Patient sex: F
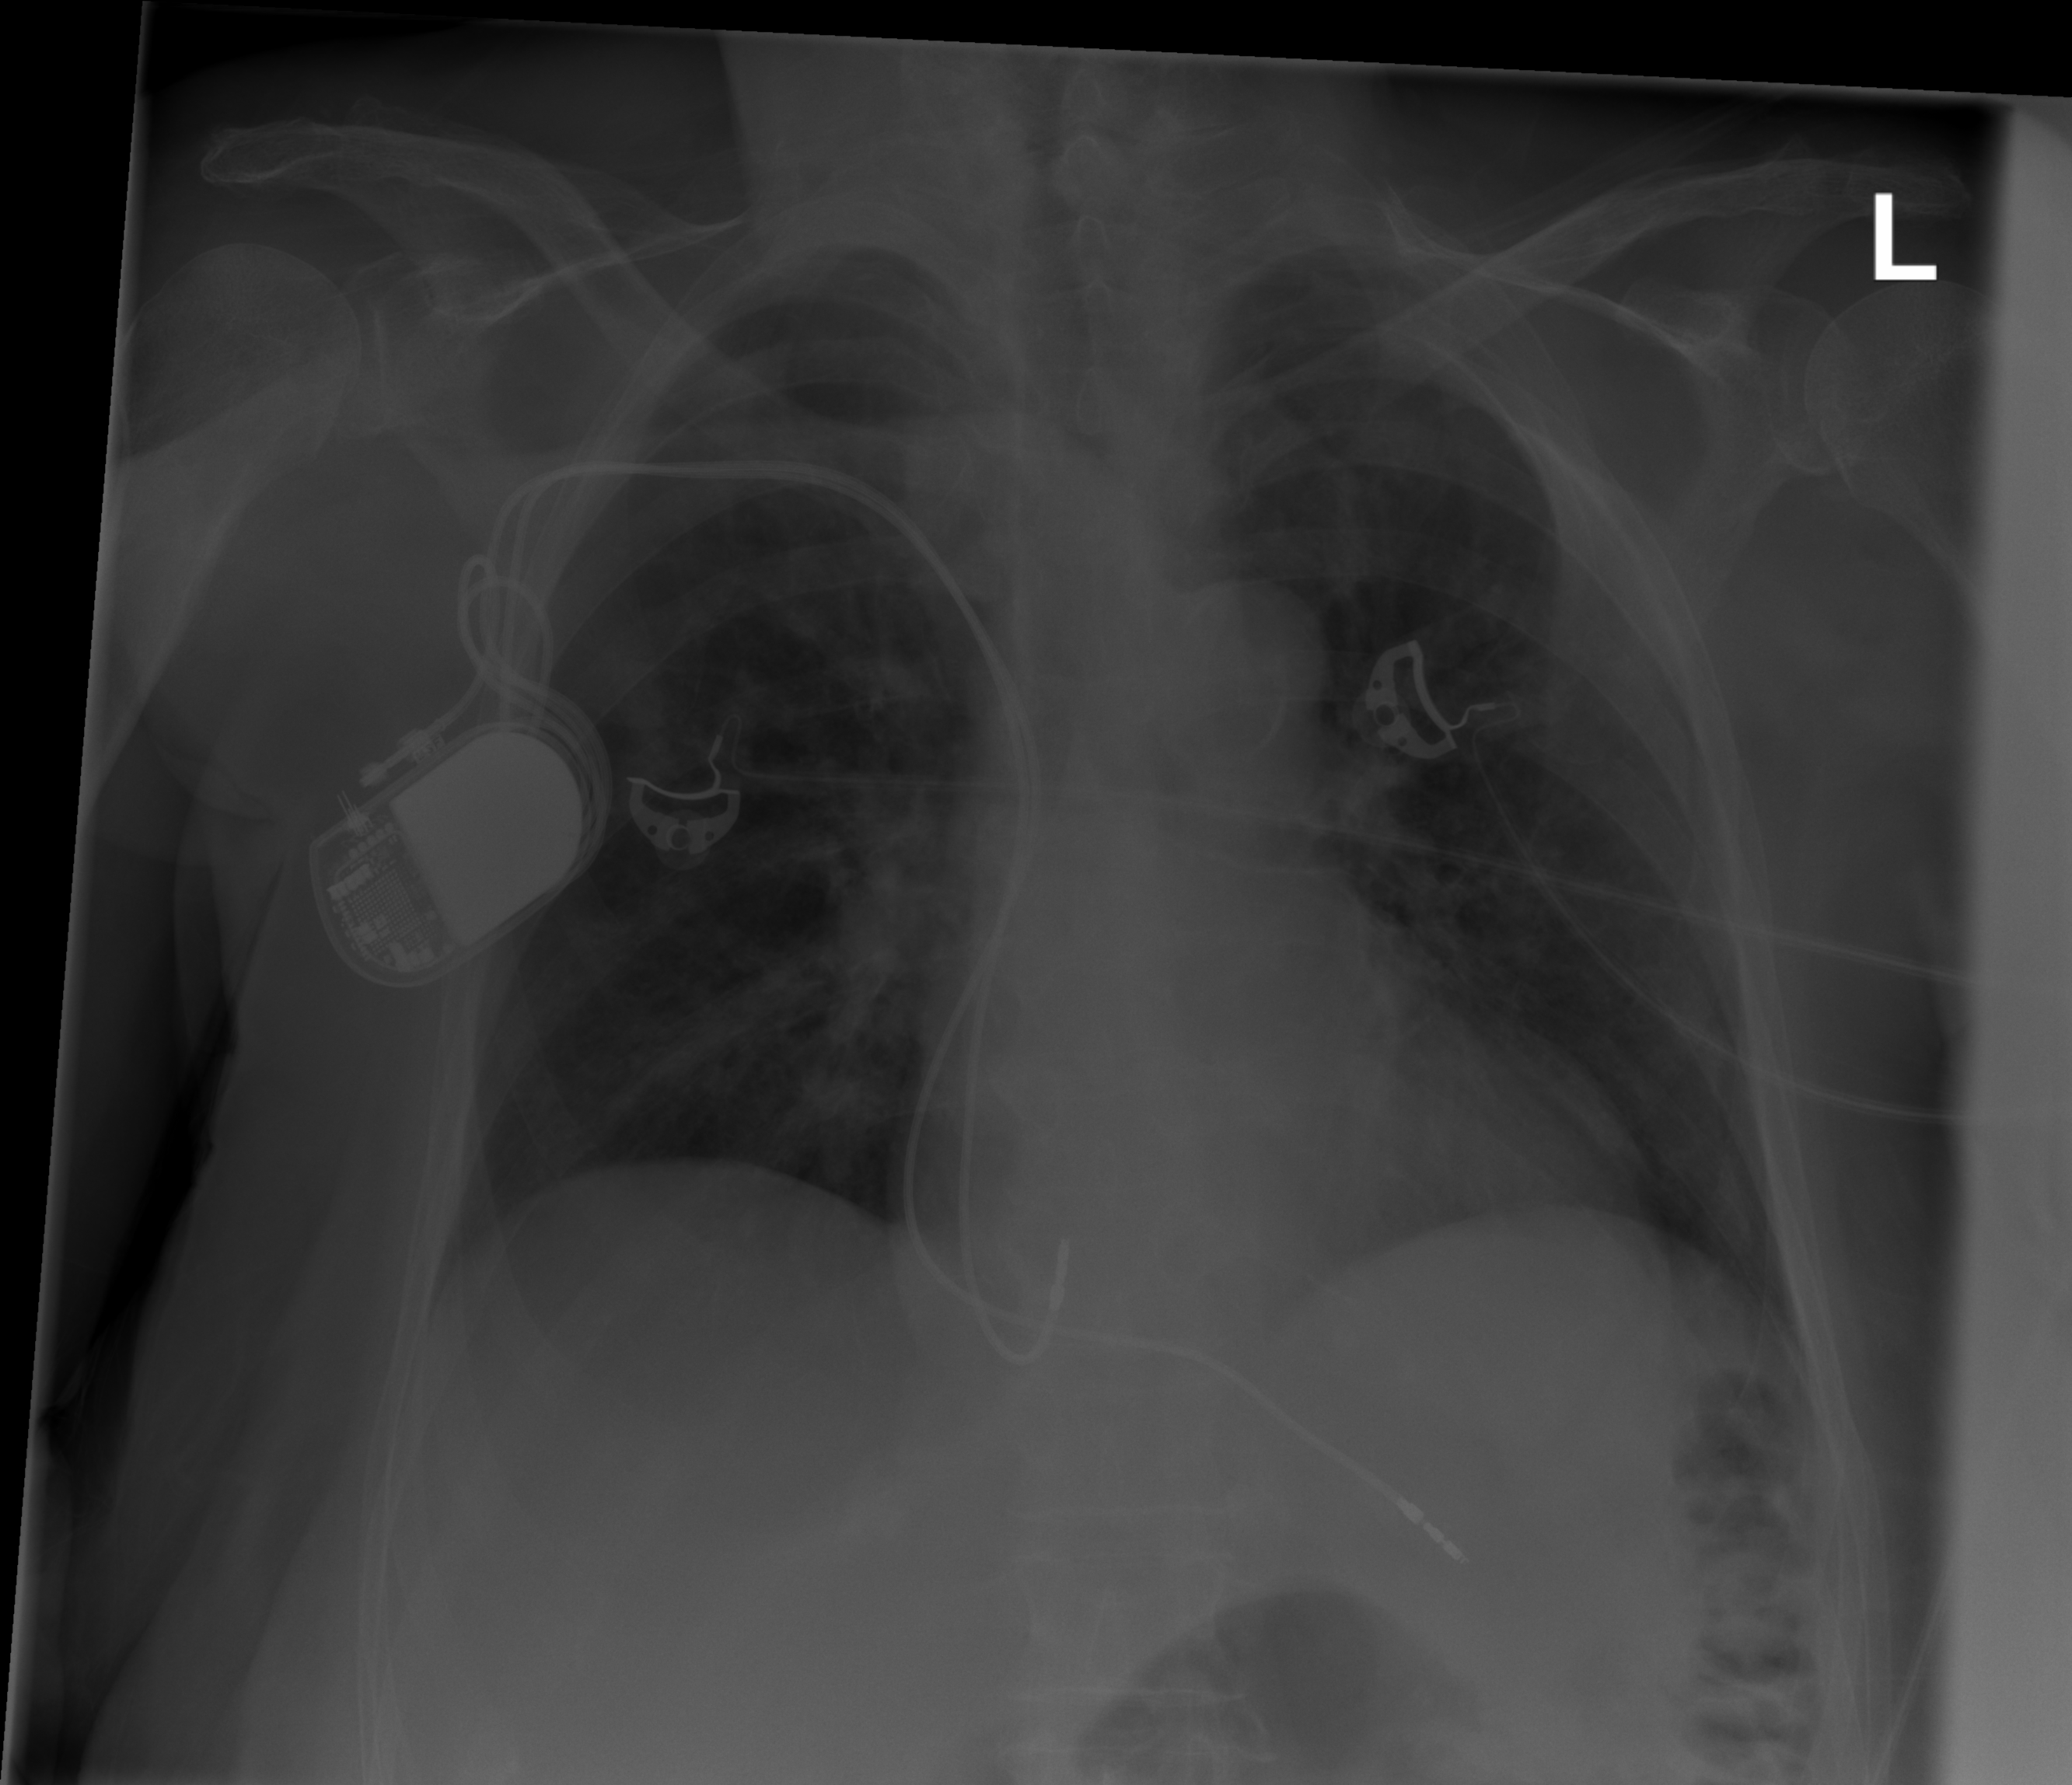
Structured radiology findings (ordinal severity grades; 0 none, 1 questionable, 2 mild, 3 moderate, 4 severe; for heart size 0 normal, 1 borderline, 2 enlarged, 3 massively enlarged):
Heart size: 1
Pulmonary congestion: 2
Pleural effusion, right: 0
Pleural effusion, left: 0
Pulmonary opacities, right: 2
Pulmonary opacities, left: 2
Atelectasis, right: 0
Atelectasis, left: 0